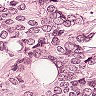
Metastatic tissue present: yes